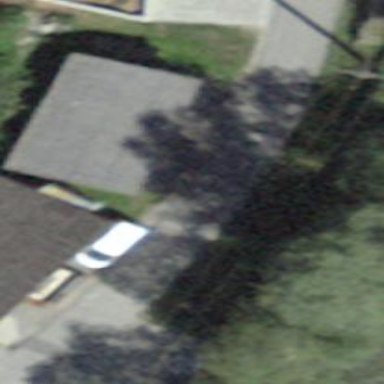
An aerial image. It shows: View of roof of building.